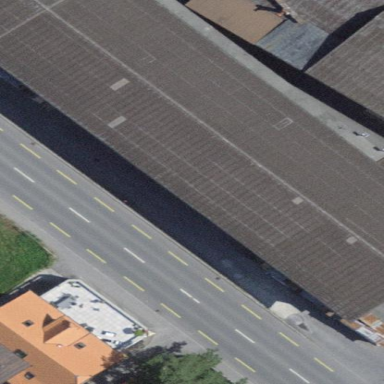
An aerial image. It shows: Commercial building.